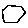
Label: hexagon